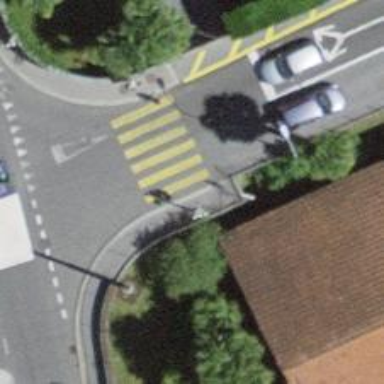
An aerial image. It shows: Crossing with traffic signals.